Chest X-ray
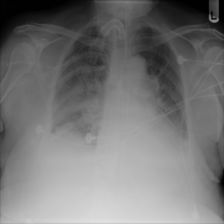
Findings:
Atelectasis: positive
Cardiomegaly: negative
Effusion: positive
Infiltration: positive
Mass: negative
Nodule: negative
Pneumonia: negative
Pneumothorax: negative
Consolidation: negative
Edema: negative
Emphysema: negative
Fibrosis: negative
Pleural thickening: negative
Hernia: negative